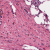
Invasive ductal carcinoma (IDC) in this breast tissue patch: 0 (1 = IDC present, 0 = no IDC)